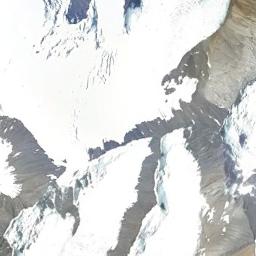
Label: snowberg